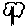
Label: tree